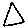
Label: triangle